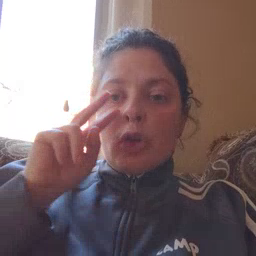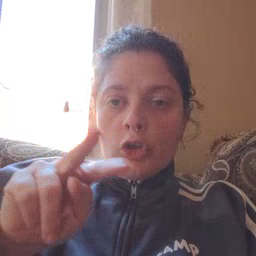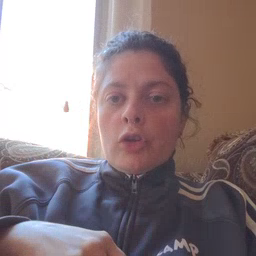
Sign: look